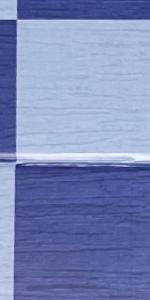
Label: Empty